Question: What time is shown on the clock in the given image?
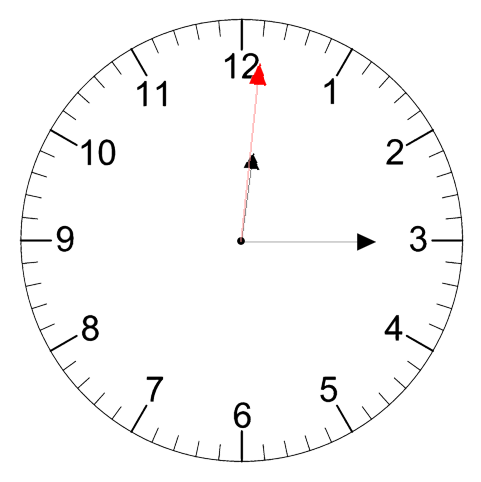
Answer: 12:15:01